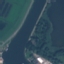
Land use / land cover: River